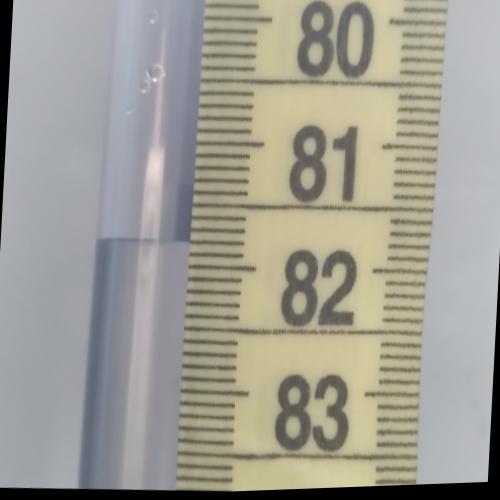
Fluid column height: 81.8 cm